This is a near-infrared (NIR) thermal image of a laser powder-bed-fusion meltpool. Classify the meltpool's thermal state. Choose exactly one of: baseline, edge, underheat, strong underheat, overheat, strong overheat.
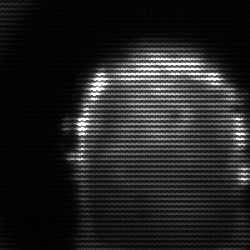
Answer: baseline